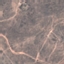
Land use / land cover class: HerbaceousVegetation